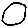
Label: circle